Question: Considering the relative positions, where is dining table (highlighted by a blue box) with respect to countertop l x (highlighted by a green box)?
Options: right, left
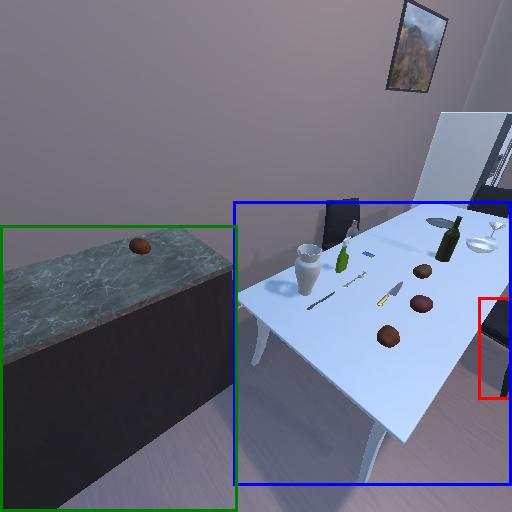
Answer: right